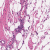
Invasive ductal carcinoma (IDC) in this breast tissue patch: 0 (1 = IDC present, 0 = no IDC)